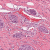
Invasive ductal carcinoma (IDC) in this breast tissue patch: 0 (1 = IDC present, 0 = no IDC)